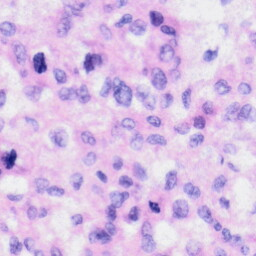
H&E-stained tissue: Liver